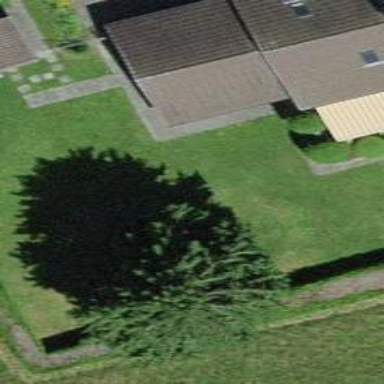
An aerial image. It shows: Needle-leaved tree in natural setting.